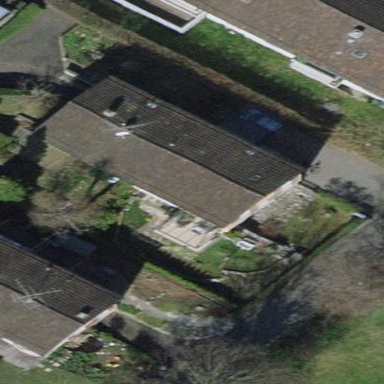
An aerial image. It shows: Semi-detached house.